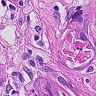
Metastatic tissue present: yes